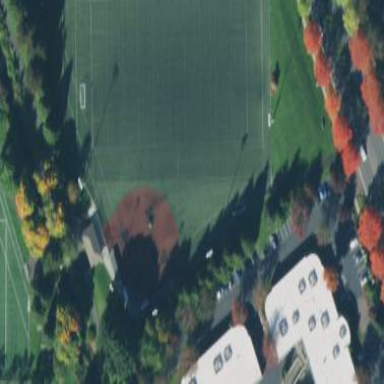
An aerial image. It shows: Multi-sport pitch with artificial turf for leisure activities.